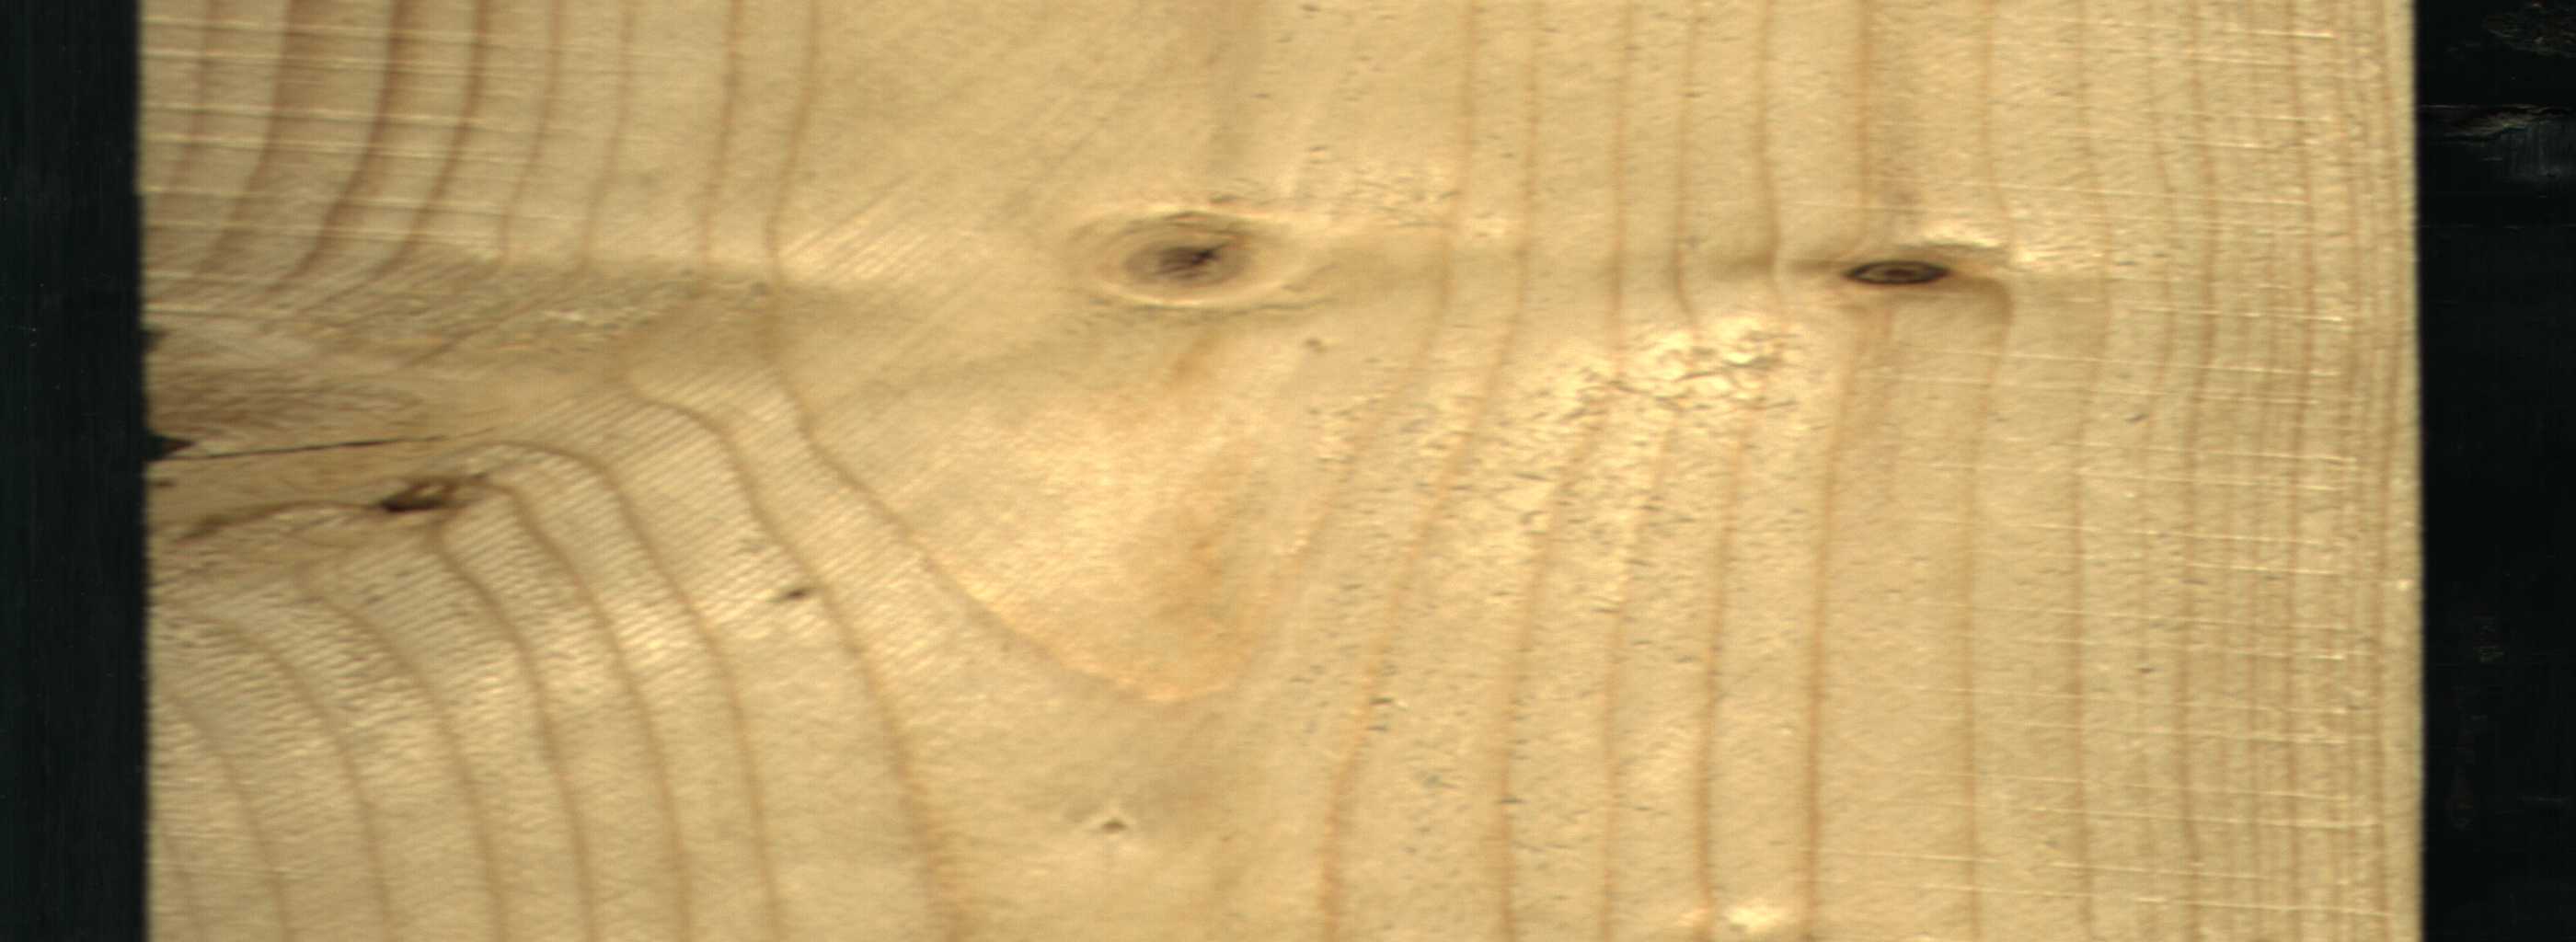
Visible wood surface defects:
knot_with_crack
Dead_Knot
Live_Knot